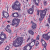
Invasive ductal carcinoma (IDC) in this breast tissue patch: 1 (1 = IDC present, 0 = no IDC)